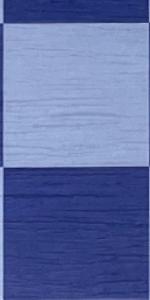
Label: Empty